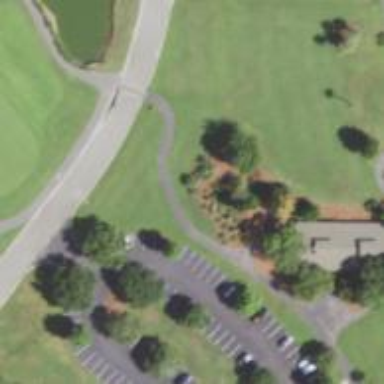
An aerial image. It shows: Golf cartpath that is also road path.